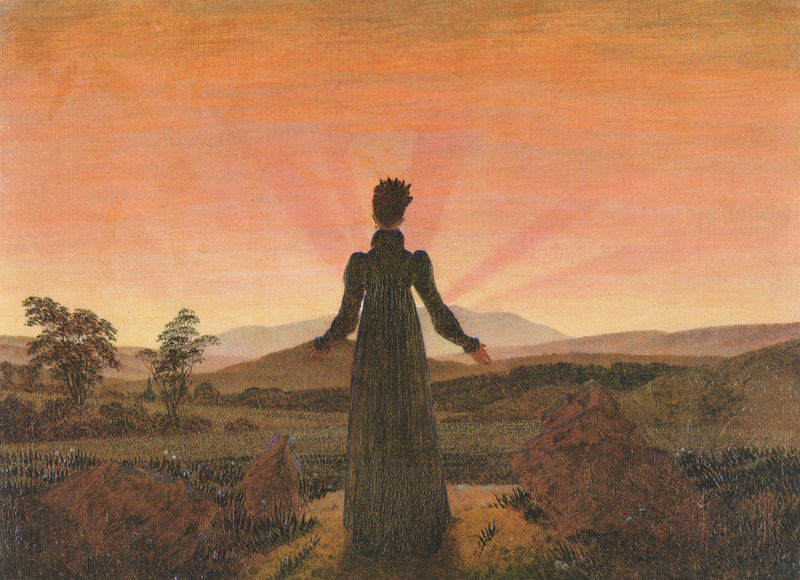
Titel: Frau vor untergehender Sonne
Künstler: Caspar David Friedrich
Standort: Essen (Ruhr)
Institution: Museum Folkwang
Schlagwörter: baum, berg, blätter, dunkel, felsen, gemälde, hand, himmel, wolken, bäume, gelb, grün, kirchturm, landschaft, äste, abend, blumen, braun, frau, frisur, geste, grau, haar, hell, kleid, licht, mitte, nacht, ohrring, orange, rücken, schwarz, symbol, ausblick, dame, gras, rasen, rot, weg, wiese, wolke, malerei, arme, falten, stehen, stein, steine, trauer, ärmel, hände, öl, dämmerung, ebene, erde, feld, felder, ferne, horizont, hügel, morgen, natur, sonnenaufgang, strauch, weide, weite, zweige, busch, büsche, gebüsch, pfad, sonne, sträucher, wiesen, gewand, haare, mantel, diadem, haarreif, rosa, schultern, garten, rückenansicht, acker, heu, berge, gebirge, sonnenuntergang, herbst, wolkenlos, silhouette, friedrich, romantik, symmetrie, morgenmantel, abendrot, sonnenstrahl, religion, strahlen, erika, heide, fern, idyll, hinten, groß, strahl, göttin, rückansicht, gestus, hügelig, ohring, sonnenstrahlen, zentrum, zwielicht, sonenuntergang, mittelpunkt, caspar david friedrich, hoffnung, fensterblick, aurora, gruß, morgenröte, gewölk, baäume, geand, empirekleid, caspar david, stahlen, orans, landsschaft, orantengestus, sosnne